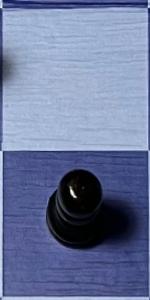
Label: Pawn_Black